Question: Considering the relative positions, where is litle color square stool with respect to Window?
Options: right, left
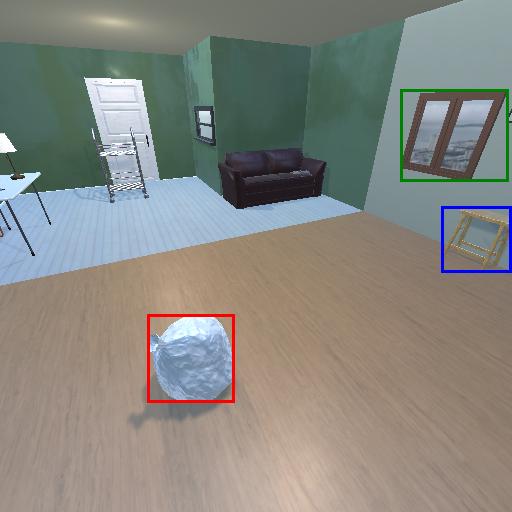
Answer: right